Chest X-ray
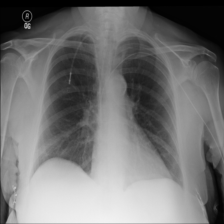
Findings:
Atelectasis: negative
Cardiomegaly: negative
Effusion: negative
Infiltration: negative
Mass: negative
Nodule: negative
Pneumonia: negative
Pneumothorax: negative
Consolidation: negative
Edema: negative
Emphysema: negative
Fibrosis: negative
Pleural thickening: positive
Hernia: negative